Field crop: tomato
Growth stage: 2
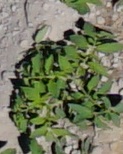
Species: tomato